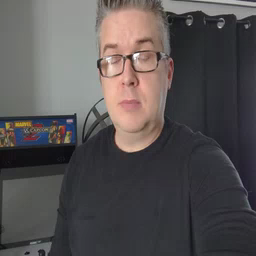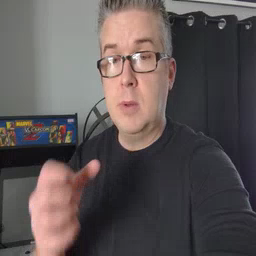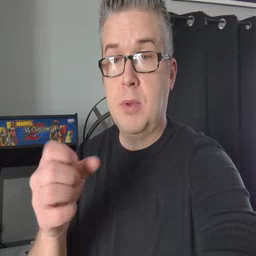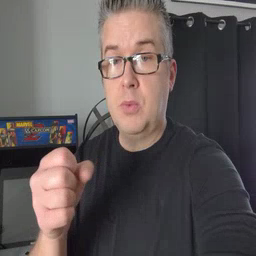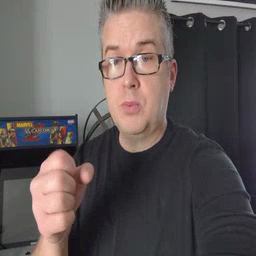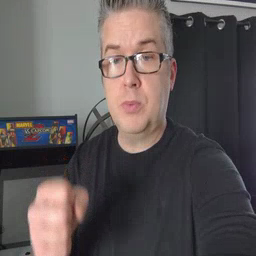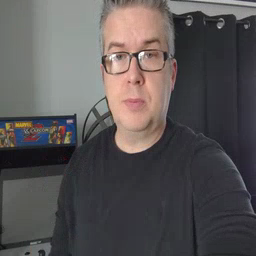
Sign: milk